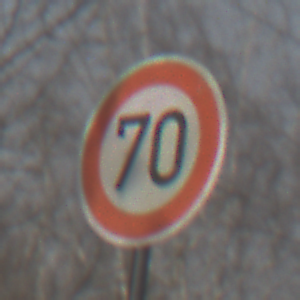
Verkehrszeichen: Geschwindigkeit70
Umgebung: Outdoor, Nature
Tageszeit: MorningAfternoon
Wetter: Clear
Licht: Natural
Jahreszeit: Winter
Kontrast: HighContrast